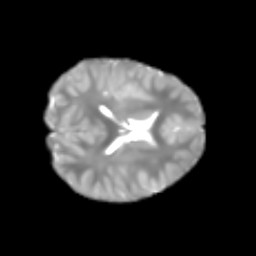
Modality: T2w
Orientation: axial
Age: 7
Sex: male
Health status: healthy